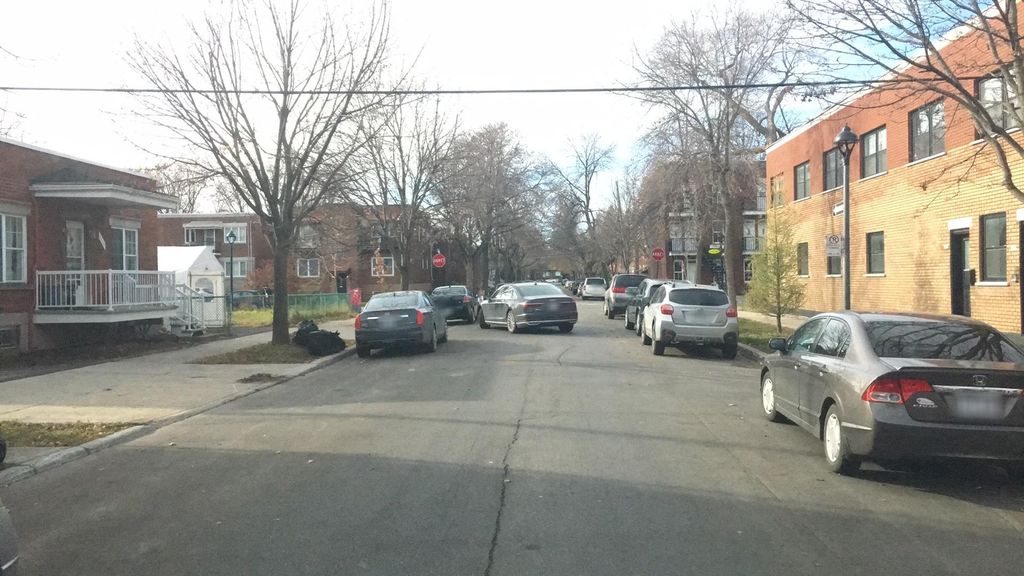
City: montreal